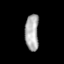
Tissue: prostate
Cell type: T cells
Senescence score: 0.3279
Nuclear area (px): 485
Mean DAPI intensity: 172.885